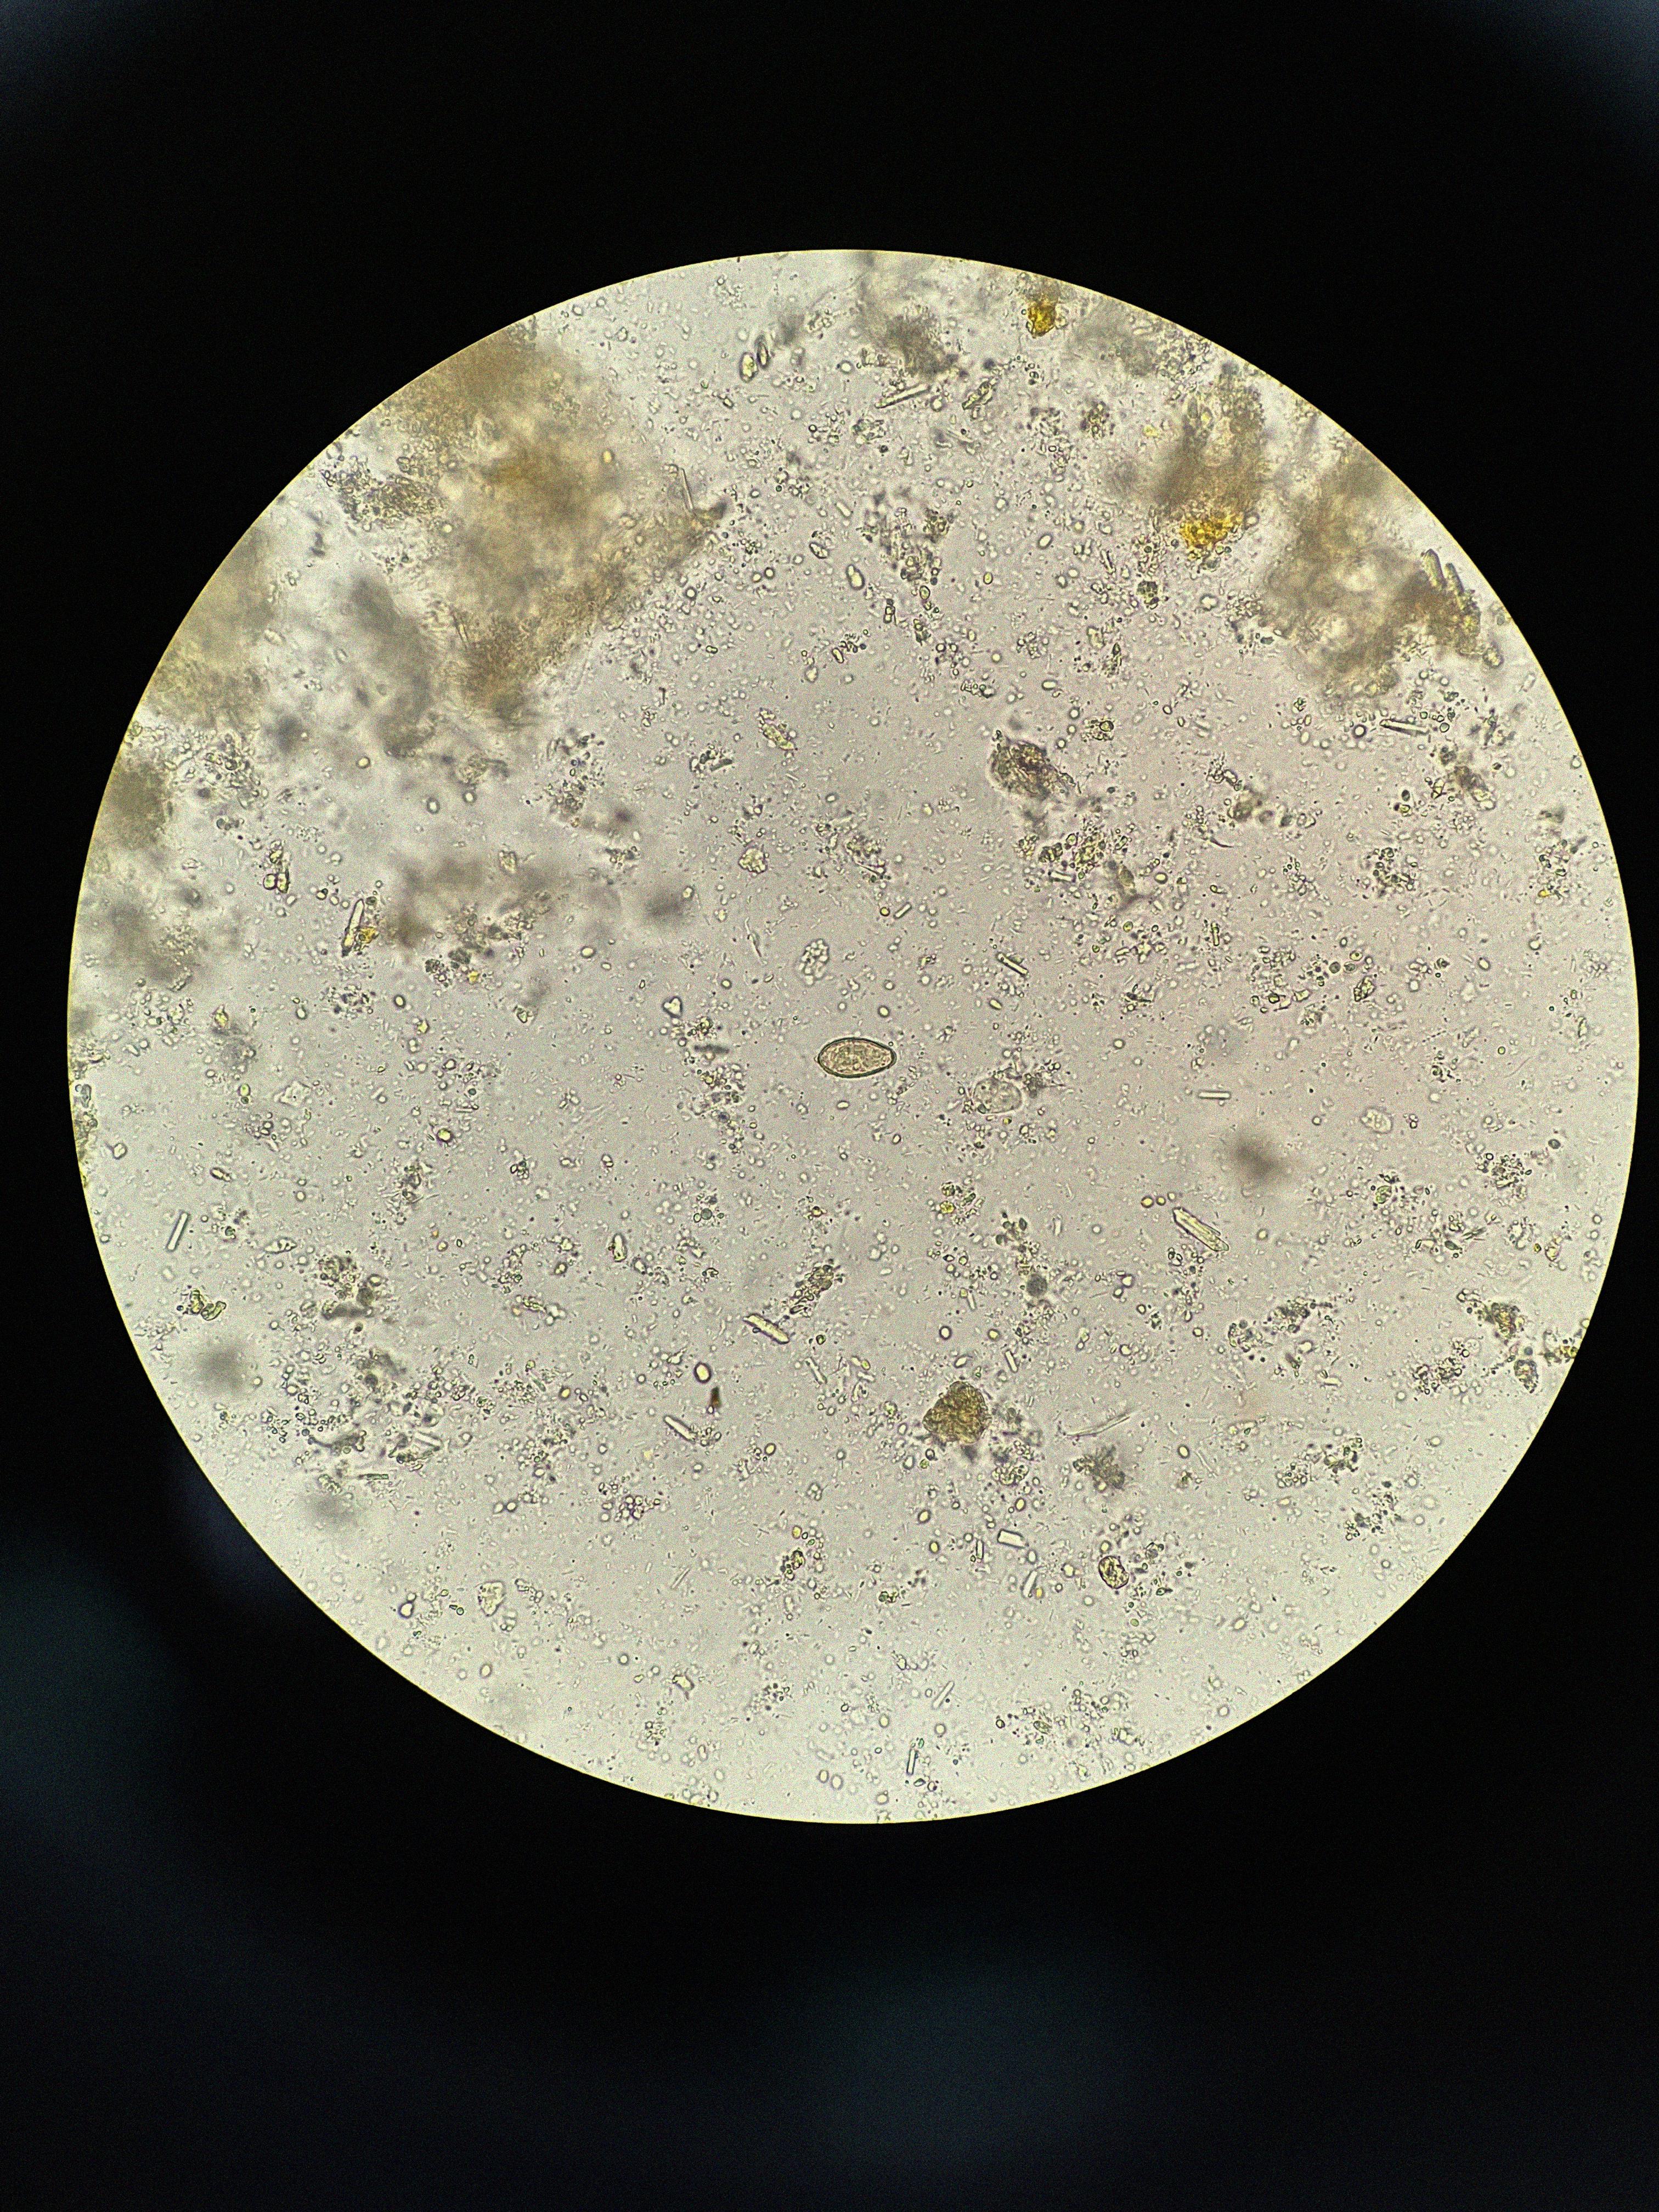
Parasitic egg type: Opisthorchis viverrine